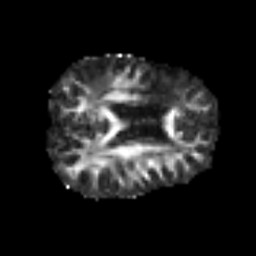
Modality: FA
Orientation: axial
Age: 56
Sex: male
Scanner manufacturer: siemens
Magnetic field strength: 3 T
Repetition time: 6.1 s
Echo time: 0.101 s